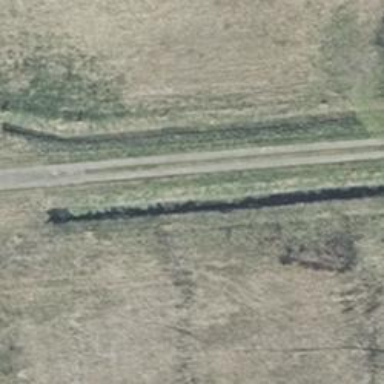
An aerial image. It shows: Unclassified road with concrete surface. The road has track type of grade 3.